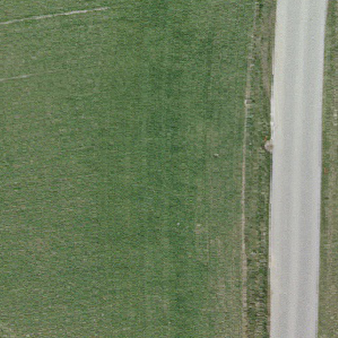
Label: other